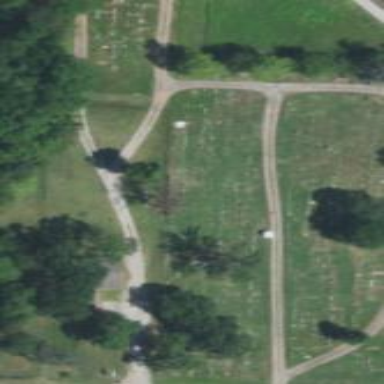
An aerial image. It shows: Cemetery.